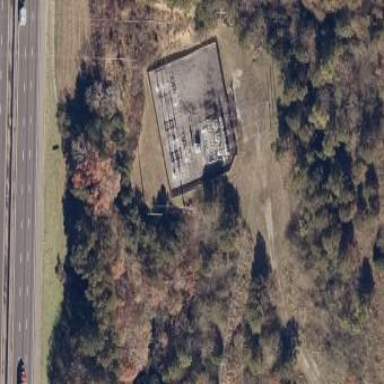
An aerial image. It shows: Distribution level power substation surrounded by fence.